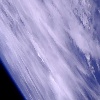
Label: cloud